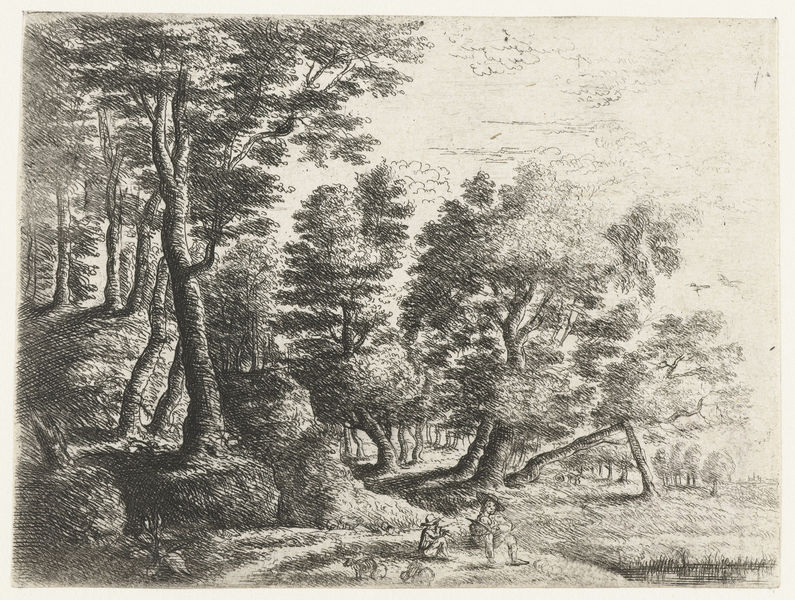
Titel: Landschap met zittende jongen en herder
Künstler: Philips Augustijn Immenraet
Standort: Amsterdam
Institution: Rijksmuseum
Schlagwörter: men, people, white, black, country, gray, grey, sit, brown, clouds, man, sky, tree, field, hill, lake, landscape, nature, water, horizon, trees, boy, child, brook, forest, grass, light, reeds, stream, path, plants, drawing, black and white, forst, shadow, animals, hats, sketch, birds, bright, meadow, person, human, stump, instrument, leaves, music, pastoral, trunk, musician, pencil, farmer, pond, branches, teach, forrest, sunset, charcoal, shade, fishing, instruments, kids, farmers, bank, humans, tan, rest, waiting, weeds, broken, pole, woods, vista, violin, trunks, chilling, pipe, destroyed, landscaoe, company, relaxing, isolation, rod, anxiety, shepards, forreset, father and son, destroid, after work